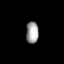
Tissue: lung
Cell type: Endothelial cells
Senescence score: 0.6911
Nuclear area (px): 265
Mean DAPI intensity: 160.645